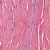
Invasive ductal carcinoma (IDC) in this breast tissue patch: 0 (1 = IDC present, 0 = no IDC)